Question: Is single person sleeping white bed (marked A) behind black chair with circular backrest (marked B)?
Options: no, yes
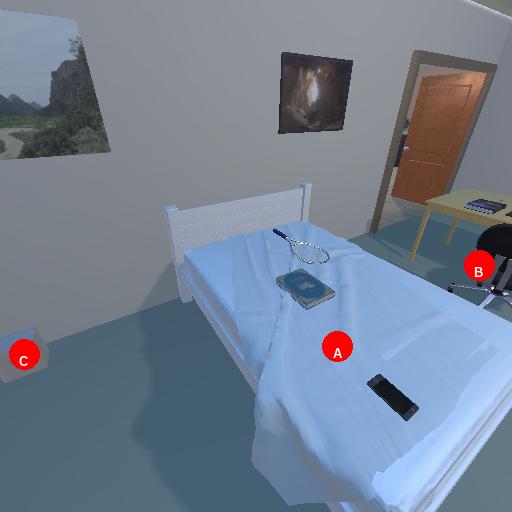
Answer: no